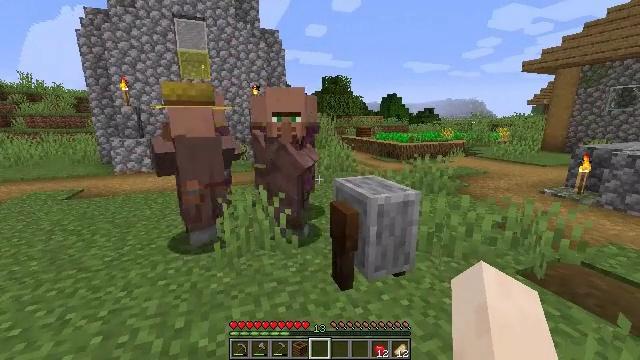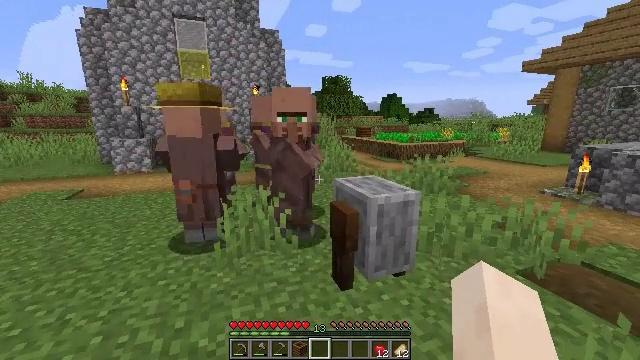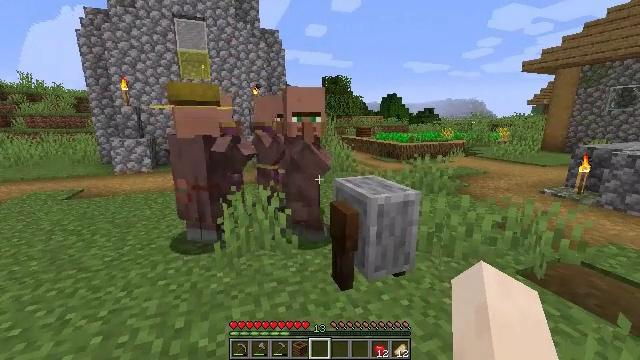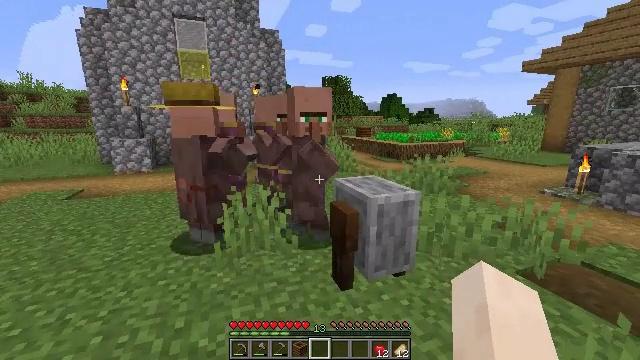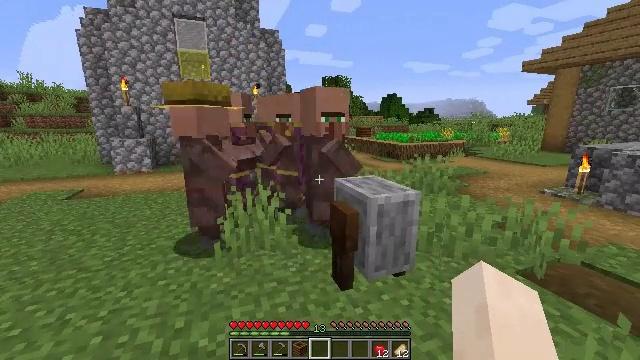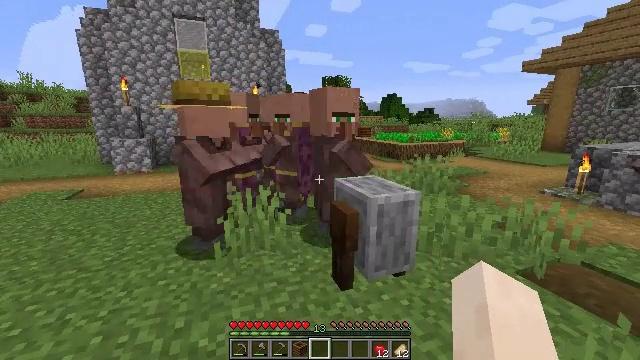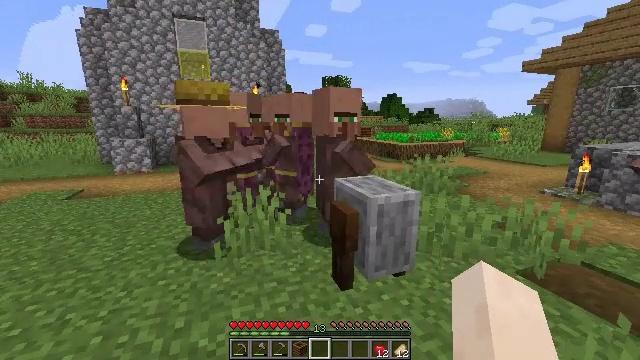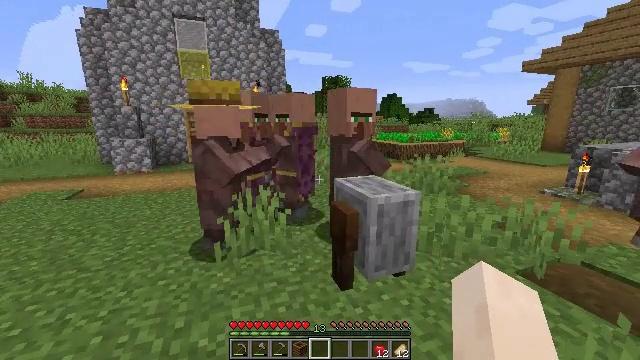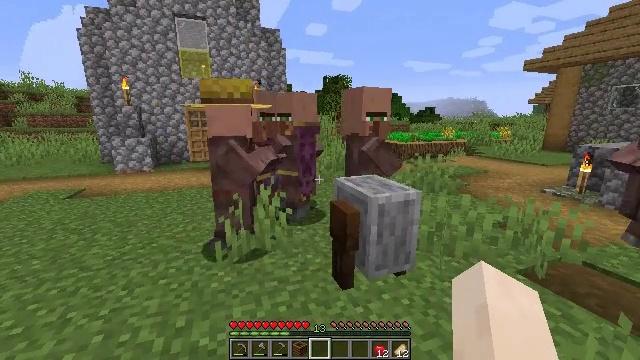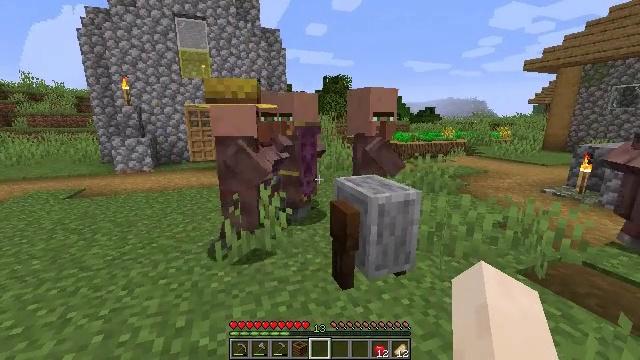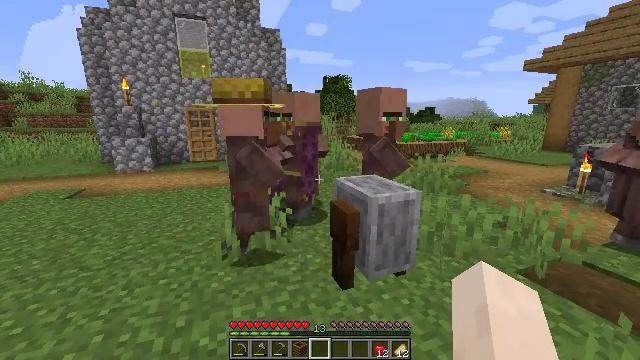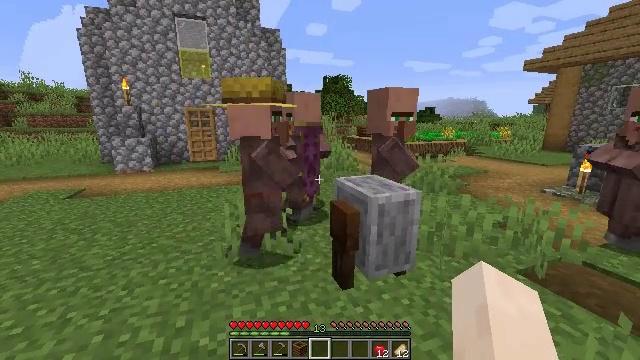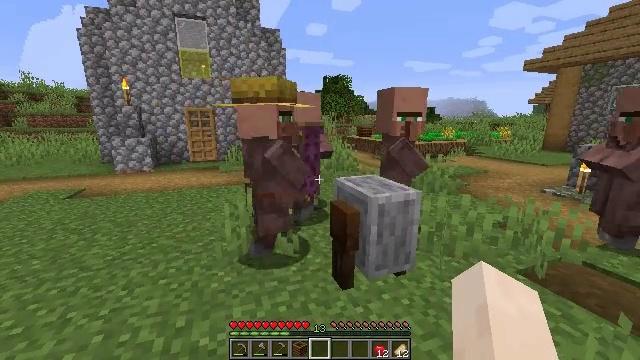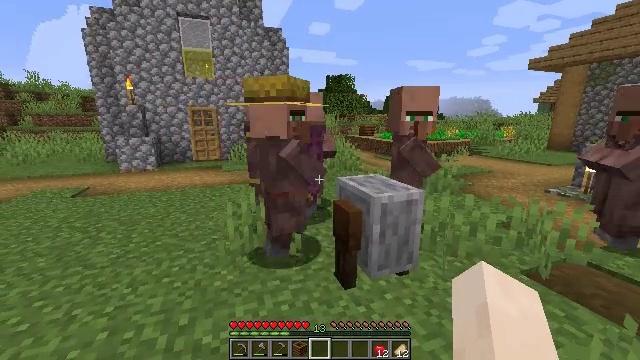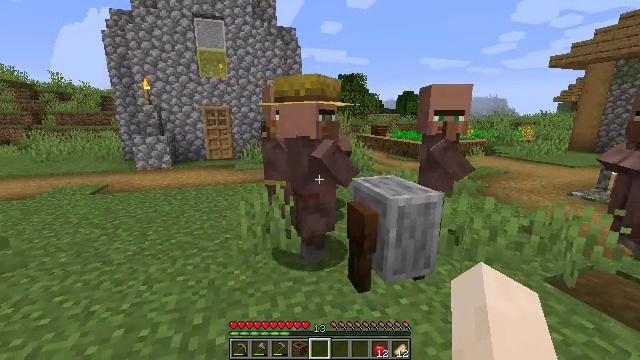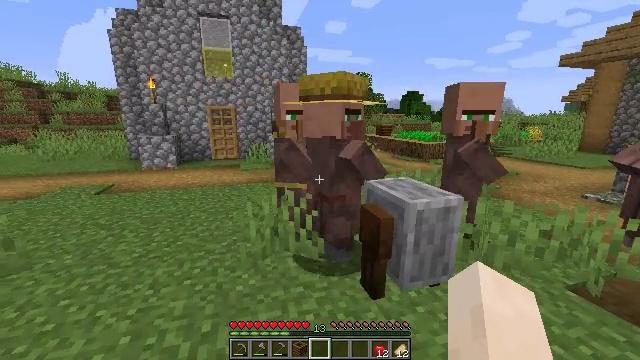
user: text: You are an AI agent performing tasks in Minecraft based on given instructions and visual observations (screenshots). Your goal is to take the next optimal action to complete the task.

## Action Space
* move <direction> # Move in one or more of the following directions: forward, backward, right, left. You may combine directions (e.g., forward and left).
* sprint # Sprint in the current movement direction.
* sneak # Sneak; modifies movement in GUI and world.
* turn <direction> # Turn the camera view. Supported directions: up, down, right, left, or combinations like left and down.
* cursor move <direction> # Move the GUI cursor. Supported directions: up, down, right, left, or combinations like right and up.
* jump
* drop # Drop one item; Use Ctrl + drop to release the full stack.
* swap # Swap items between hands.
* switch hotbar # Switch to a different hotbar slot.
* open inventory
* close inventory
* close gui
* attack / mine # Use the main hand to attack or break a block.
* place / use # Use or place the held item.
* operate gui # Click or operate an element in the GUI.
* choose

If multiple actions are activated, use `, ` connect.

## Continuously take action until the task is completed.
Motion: motion action
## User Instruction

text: Retrieve the brewing stand by breaking it.
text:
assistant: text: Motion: no_op
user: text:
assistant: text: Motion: no_op
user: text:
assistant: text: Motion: no_op
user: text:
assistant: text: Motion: no_op
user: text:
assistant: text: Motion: no_op
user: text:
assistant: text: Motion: no_op
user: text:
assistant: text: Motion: no_op
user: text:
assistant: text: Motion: no_op
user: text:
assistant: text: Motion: no_op
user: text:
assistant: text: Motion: no_op
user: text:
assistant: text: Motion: no_op
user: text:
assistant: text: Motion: no_op
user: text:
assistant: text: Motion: no_op
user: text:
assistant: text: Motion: move forward and move left, turn left
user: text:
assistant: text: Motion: move forward and move left
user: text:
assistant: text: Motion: move forward and move left
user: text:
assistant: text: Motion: move forward and move left
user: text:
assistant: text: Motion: move forward and move left, turn right
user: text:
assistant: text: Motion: move forward and move left, turn right
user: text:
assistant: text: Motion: move forward and move left, turn right
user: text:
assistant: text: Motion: move forward and move left, turn right
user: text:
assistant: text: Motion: move left, turn right
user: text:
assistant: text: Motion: move left, turn right
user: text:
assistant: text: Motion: move left
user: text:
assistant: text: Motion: move left
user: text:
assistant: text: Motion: no_op
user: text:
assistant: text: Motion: no_op
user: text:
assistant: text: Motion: no_op
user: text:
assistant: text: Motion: no_op
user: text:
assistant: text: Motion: turn left